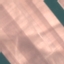
Label: AnnualCrop